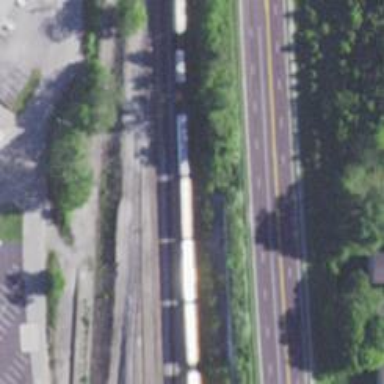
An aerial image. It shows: Railway siding for service.